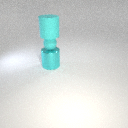
large cyan rubber cylinder above small cyan rubber sphere